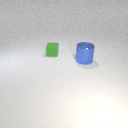
small green rubber cube behind large blue metal cylinder